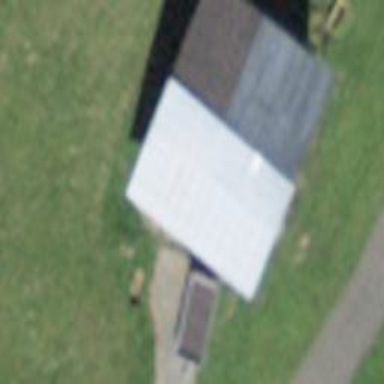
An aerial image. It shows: Barn.